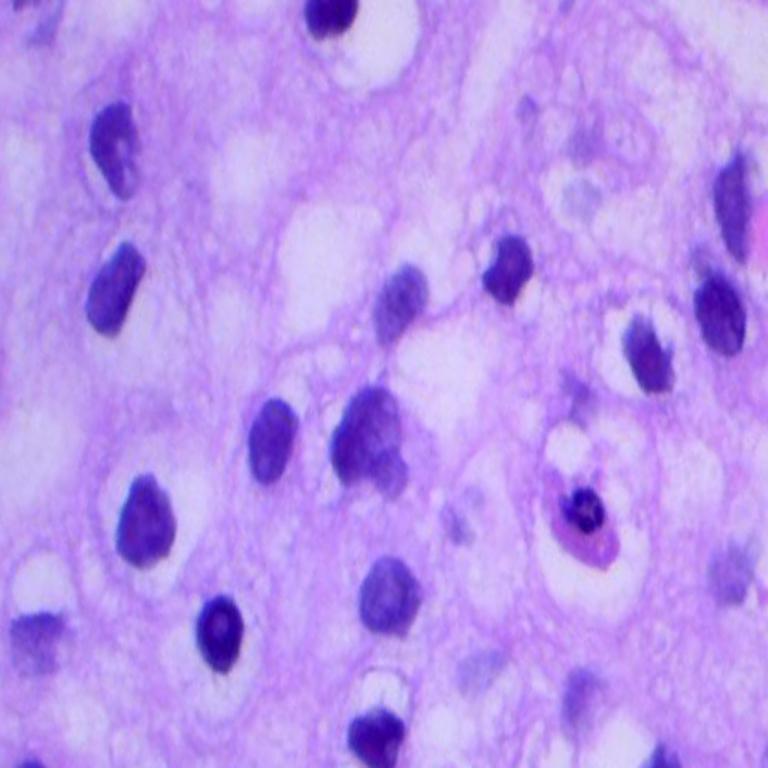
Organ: lung
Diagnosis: squamous carcinomas